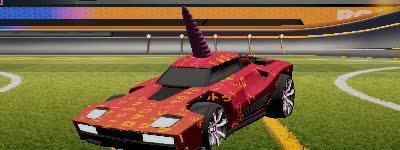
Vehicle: breakout